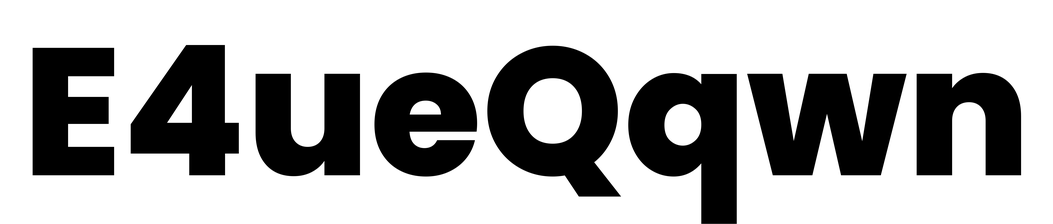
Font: Poppins-ExtraBold